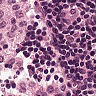
Metastatic tissue present: no